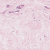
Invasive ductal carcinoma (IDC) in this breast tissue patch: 0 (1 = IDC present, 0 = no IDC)